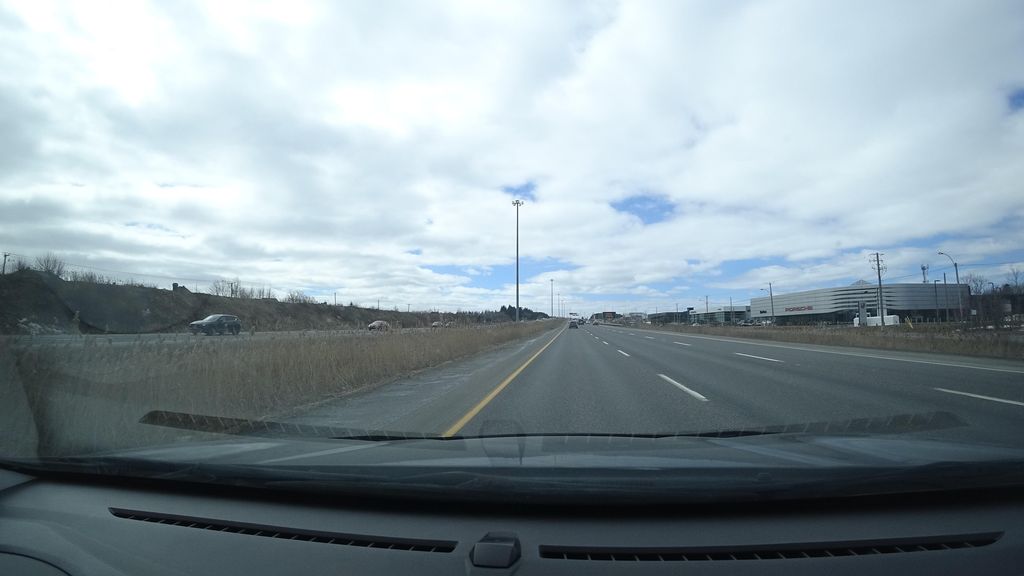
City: quebec_city